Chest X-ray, PA view. Patient: 69 years old, sex M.
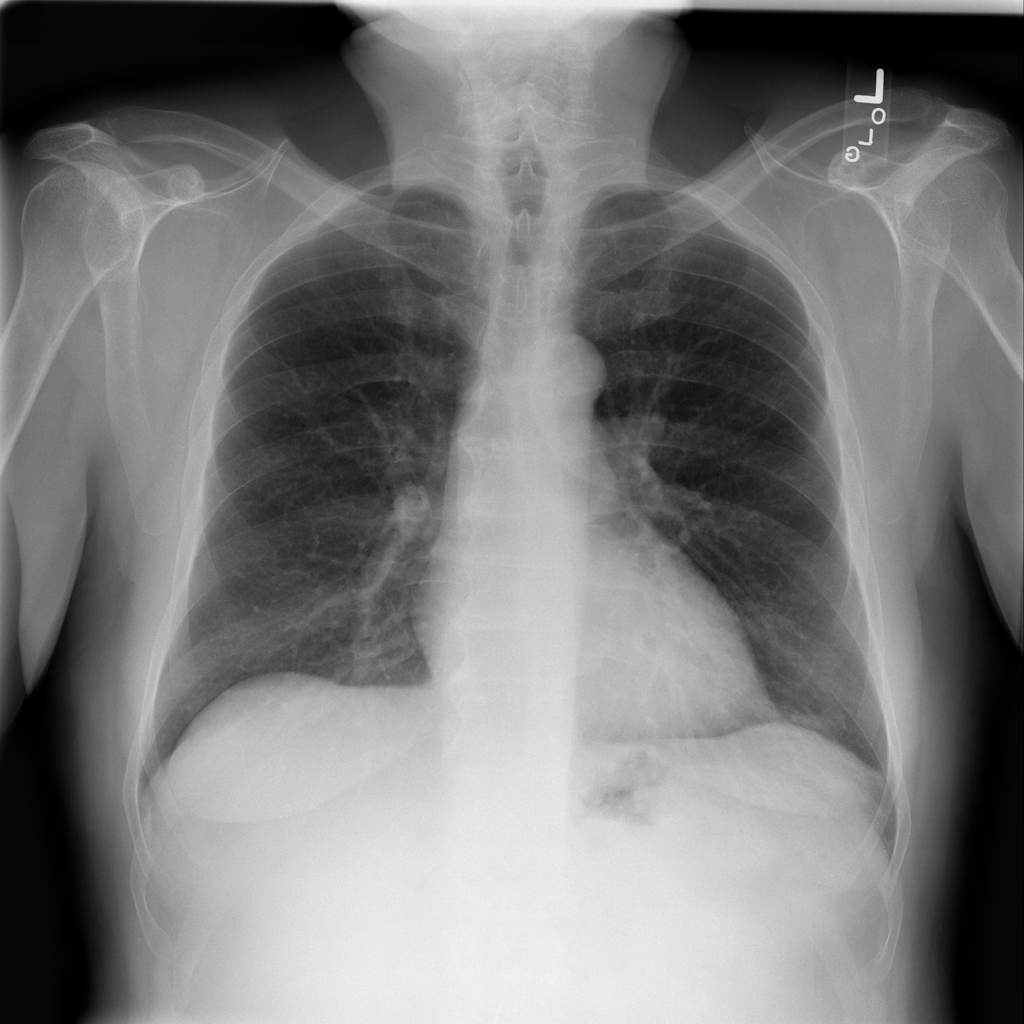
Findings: No Finding